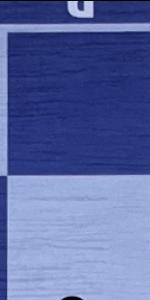
Label: Empty